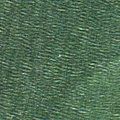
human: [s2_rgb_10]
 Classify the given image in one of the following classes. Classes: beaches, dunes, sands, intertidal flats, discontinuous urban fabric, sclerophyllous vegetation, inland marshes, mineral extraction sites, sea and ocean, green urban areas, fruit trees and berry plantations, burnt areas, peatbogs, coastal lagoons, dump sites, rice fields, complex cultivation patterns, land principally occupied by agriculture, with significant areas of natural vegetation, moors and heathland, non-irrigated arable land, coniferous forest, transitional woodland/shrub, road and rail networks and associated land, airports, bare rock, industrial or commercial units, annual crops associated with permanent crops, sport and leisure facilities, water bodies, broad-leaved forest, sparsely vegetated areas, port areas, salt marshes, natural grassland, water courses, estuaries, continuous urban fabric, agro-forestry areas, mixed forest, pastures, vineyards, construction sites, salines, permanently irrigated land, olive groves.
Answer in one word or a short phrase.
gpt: sea and ocean